Field crop: maize
Growth stage: 2
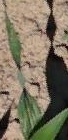
Species: maize